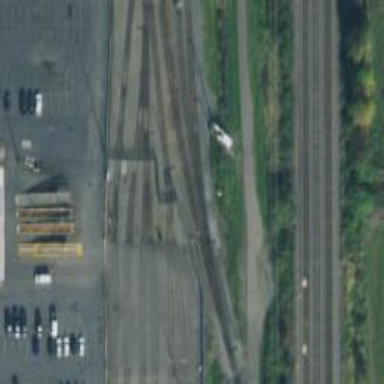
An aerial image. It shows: Railway yard used for servicing trains.